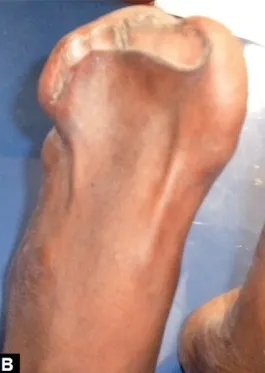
Syndactyly of left foot.
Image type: radiology (ultrasound)